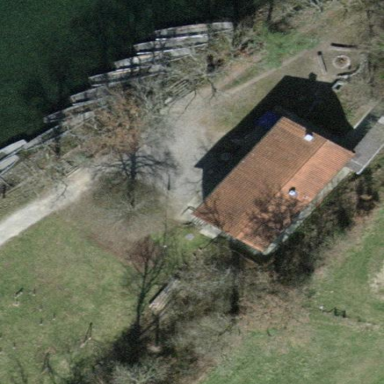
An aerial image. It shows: Hut.